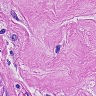
Metastatic tissue present: yes